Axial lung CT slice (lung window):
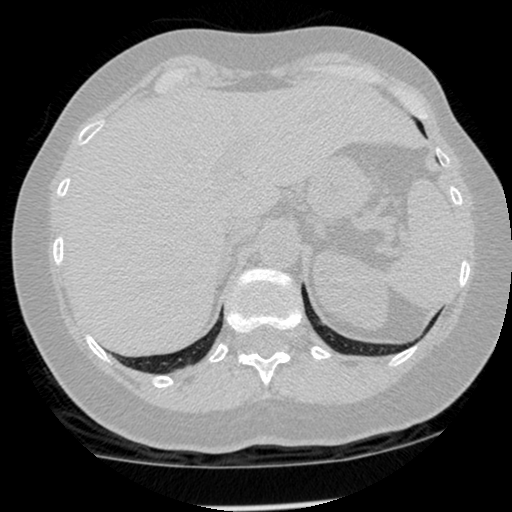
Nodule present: no